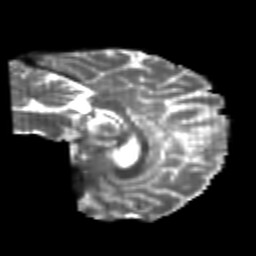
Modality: T2w
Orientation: sagittal
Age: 24
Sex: female
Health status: healthy
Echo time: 0.074 s